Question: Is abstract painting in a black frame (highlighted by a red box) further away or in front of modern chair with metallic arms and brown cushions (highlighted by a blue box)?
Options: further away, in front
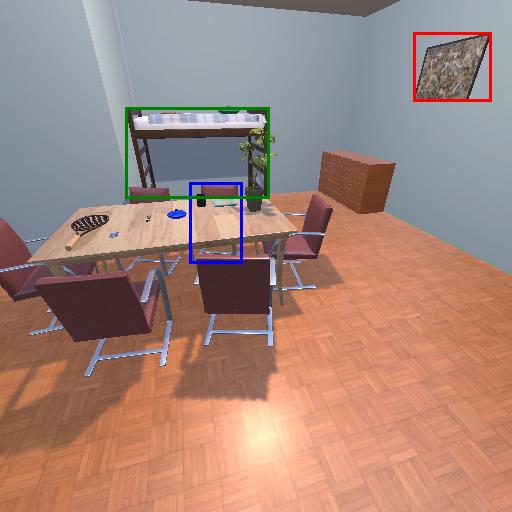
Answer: further away